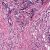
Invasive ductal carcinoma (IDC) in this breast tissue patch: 1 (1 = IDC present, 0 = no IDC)